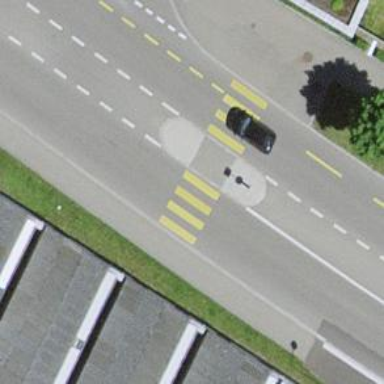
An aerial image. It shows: Zebra crossing on the road.